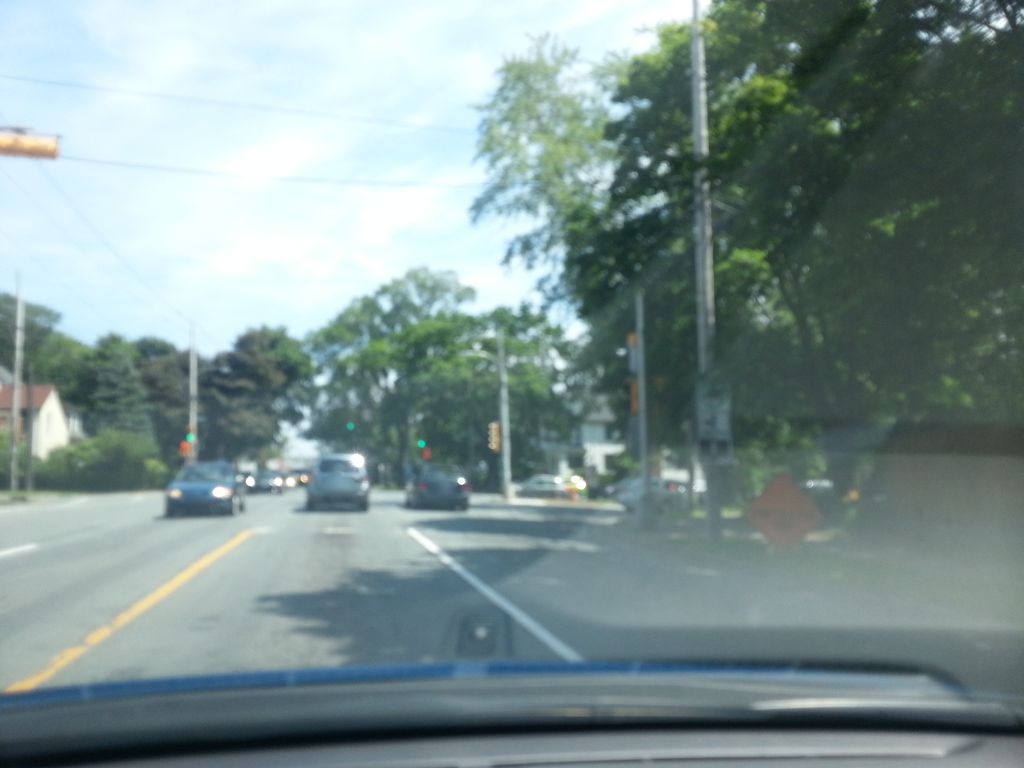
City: halifax